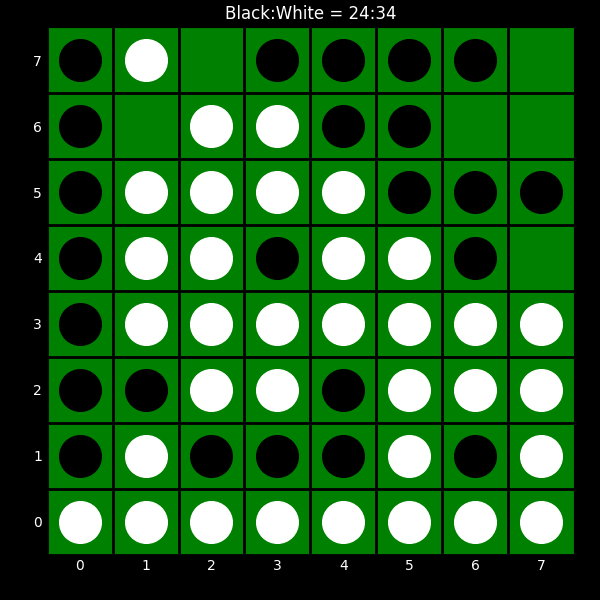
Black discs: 24
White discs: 34